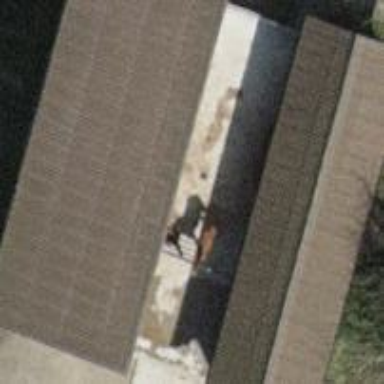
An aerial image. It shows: Cowshed building.